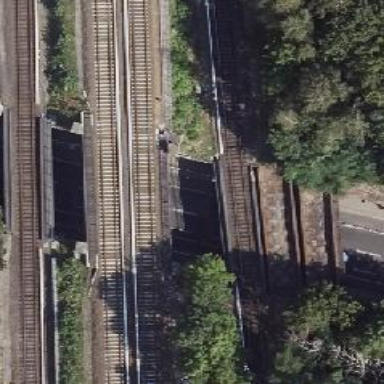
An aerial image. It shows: Bridge carrying electrified light rail track.